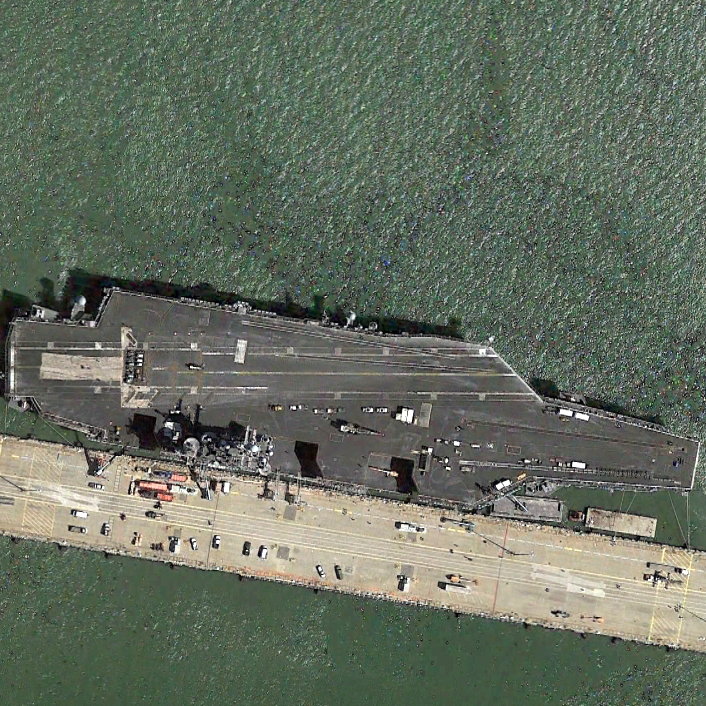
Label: aircraft_carrier